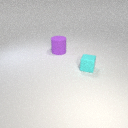
small cyan rubber cube to the right of large purple rubber cylinder